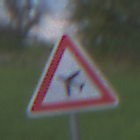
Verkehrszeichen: FlugbetriebRechts
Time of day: MorningAfternoon
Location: Outdoor (Nature)
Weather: PartlyCloudy
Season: NotSpecified
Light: Natural